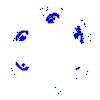
Particle: pion